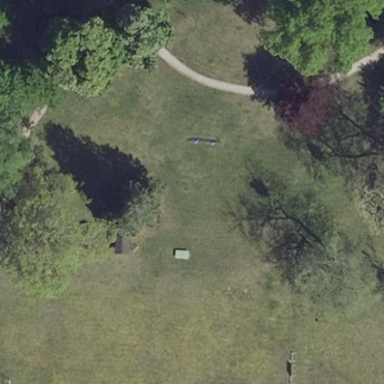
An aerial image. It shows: Lovely park for leisure and relaxation.